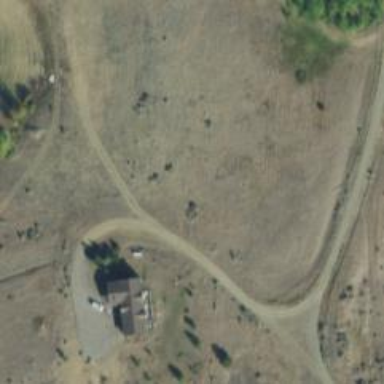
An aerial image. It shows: Driveway.